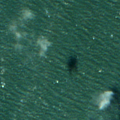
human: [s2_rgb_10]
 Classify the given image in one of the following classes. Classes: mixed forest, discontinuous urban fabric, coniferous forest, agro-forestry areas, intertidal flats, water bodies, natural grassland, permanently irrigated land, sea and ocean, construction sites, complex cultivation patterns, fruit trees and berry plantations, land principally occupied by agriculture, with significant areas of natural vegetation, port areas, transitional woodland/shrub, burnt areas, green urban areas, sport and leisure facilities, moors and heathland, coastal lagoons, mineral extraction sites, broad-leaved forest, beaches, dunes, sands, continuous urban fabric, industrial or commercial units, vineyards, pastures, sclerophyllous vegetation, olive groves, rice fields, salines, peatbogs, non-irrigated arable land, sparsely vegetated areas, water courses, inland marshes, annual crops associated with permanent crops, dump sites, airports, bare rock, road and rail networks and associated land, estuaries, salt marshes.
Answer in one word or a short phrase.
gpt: sea and ocean